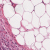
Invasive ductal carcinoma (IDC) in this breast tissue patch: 0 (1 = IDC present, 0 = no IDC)